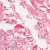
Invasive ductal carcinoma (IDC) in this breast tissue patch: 0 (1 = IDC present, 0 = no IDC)